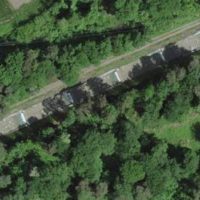
EUNIS habitat code: 44
Species observed at this site:
Primula veris
Hippocrepis emerus
Melittis melissophyllum